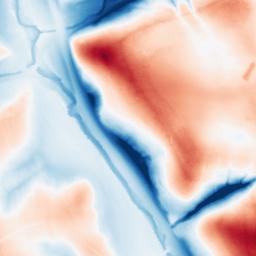
Category: trend_removal
Decomposition family: local_polynomial
Decomposition parameters: window_size: 101
degree: 2
Upsampling method: linear_exact
Upsampling parameters: scale: 4
Upsampling scale: 4